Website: slack
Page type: payment
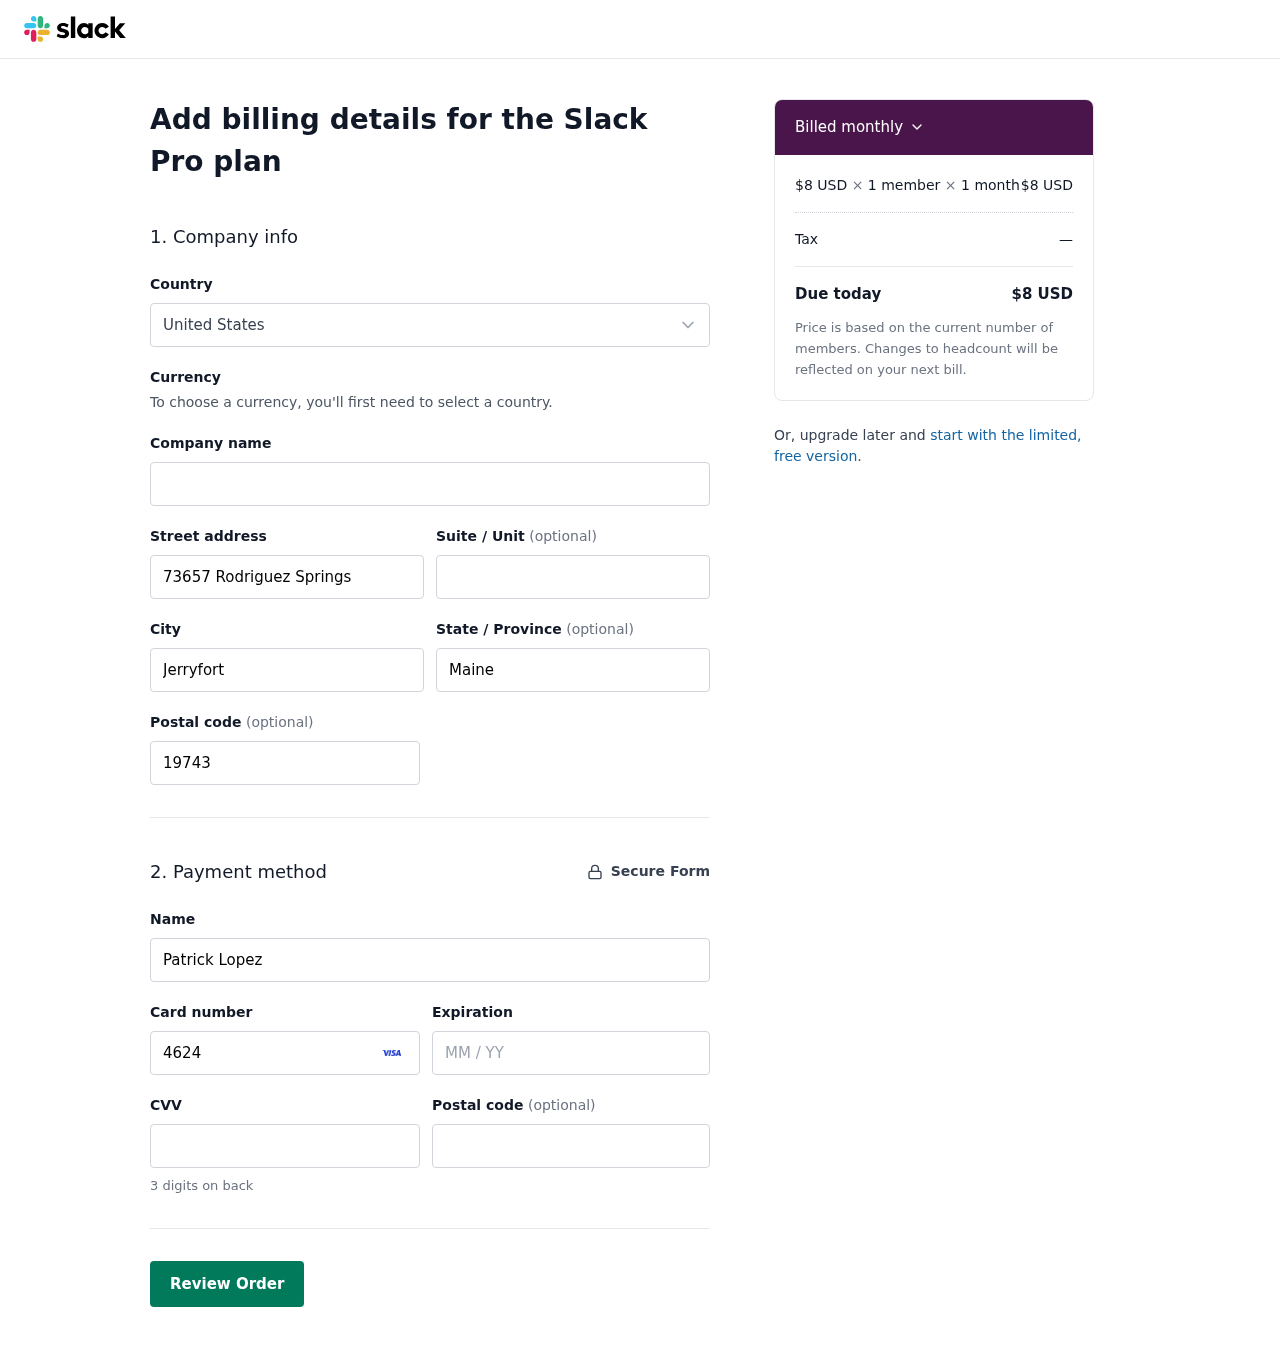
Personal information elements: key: PII_COUNTRY
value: United States
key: PII_STREET
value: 73657 Rodriguez Springs
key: PII_CITY
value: Jerryfort
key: PII_STATE
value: Maine
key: PII_POSTCODE
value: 19743
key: PII_FULLNAME
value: Patrick Lopez
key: PII_CARD_NUMBER
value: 4624 7003 8942 9088
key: PII_CARD_EXPIRY
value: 09/27
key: PII_CARD_CVV
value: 980
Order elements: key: ORDER_PRICE_PER_MEMBER
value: $8 USD
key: ORDER_NUM_MEMBERS
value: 1 member
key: ORDER_NUM_MONTHS
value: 1 month
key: ORDER_SUBTOTAL
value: $8 USD
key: ORDER_TAX
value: —
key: ORDER_TOTAL
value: $8 USD